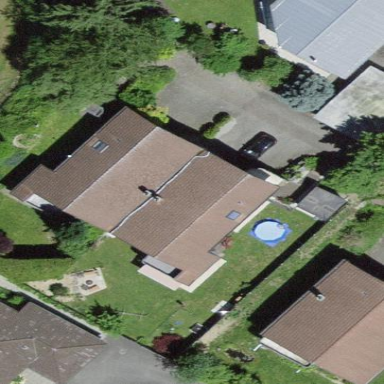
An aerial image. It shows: Building with gabled roof.